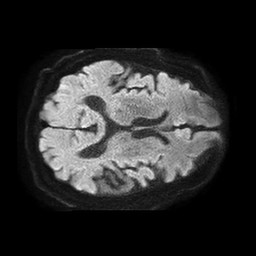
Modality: TRACE
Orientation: axial
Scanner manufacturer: philips
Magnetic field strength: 1.5 T
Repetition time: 4.6 s
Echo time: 0.08517 s